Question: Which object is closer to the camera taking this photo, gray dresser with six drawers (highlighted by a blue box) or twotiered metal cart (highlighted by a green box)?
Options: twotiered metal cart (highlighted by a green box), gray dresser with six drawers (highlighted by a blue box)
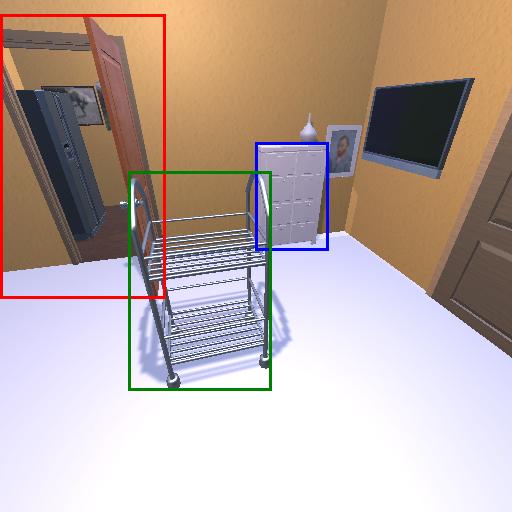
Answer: twotiered metal cart (highlighted by a green box)